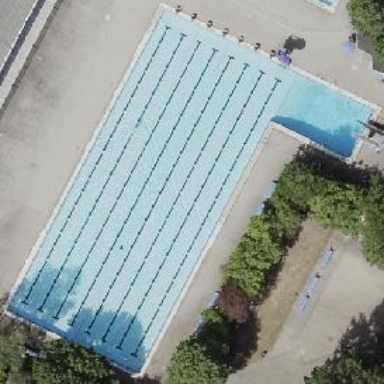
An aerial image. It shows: Swimming pool area designated for leisure and sport.